Question: This should be pretty simple but this is the first time I've worked with SWT. This is what I have so far.
'''
public class TabsTest {
private Shell shell;
private CTabFolder folder;
public TabsTest(Display display){
shell = new Shell(display);
shell.setText("TabsTest");
shell.setLayout(new FillLayout());
CTabFolder folder = new CTabFolder(shell, SWT.CLOSE | SWT.BOTTOM);
folder.setUnselectedCloseVisible(false);
folder.setSimple(false);
initUI(folder);
shell.pack();
shell.setBounds(500, 500, 400, 500);
shell.open ();
while(!shell.isDisposed()){
if(!display.readAndDispatch())
display.sleep();
}
}
public void initUI(CTabFolder folder){
CTabItem NFL = new CTabItem(folder, SWT.NONE);
NFL.setText("NFL Bets");
Button okButton = new Button(folder, SWT.PUSH);
okButton.setText("OK");
okButton.setSize(10,10);
NFL.setControl(okButton);
CTabItem NBA = new CTabItem(folder,SWT.NONE);
NBA.setText("NBA Bets");
CTabItem CFB = new CTabItem(folder,SWT.NONE);
CFB.setText("CFB Bets");
folder.setSize(800,500);
}
public static void main (String [] args) {
Display display = new Display();
new TabsTest(display);
display.dispose();
}
'''
}
What this currently gives me is this....

How would I make this a small button in the bottom right corner? Or just in general make it smaller and move it somewhere.
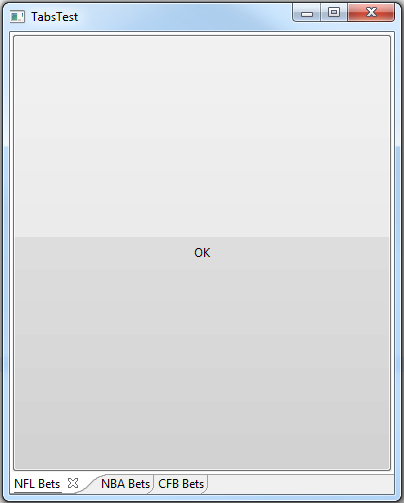
Answer: Since you are using a 'FillLayout' the control takes up the entire space available. What you need is a different kind of a layout. I will suggest you to read <URL>, it will be a good start.
I generally prefer 'GridLayout' as it is quite easy to use and it fulfills most needs.
: Modifying your code to use 'GridLayout'
'''
public class TabsTest {
private Shell shell;
private CTabFolder folder;
public TabsTest(Display display) {
shell = new Shell(display);
shell.setText("TabsTest");
shell.setLayout(new GridLayout());
CTabFolder folder = new CTabFolder(shell, SWT.CLOSE | SWT.BOTTOM);
folder.setUnselectedCloseVisible(false);
folder.setSimple(false);
folder.setLayoutData(new GridData(GridData.FILL_BOTH));
initUI(folder);
shell.pack();
shell.setBounds(500, 500, 400, 500);
shell.open();
while (!shell.isDisposed()) {
if (!display.readAndDispatch())
display.sleep();
}
}
public void initUI(CTabFolder folder) {
CTabItem NFL = new CTabItem(folder, SWT.NONE);
NFL.setText("NFL Bets");
Composite nflParent = new Composite(folder, SWT.NONE);
nflParent.setBackground(folder.getDisplay().getSystemColor(SWT.COLOR_BLUE));
nflParent.setLayout(new GridLayout());
Button okButton = new Button(nflParent, SWT.PUSH);
okButton.setText("OK");
GridData gd = new GridData();
gd.verticalAlignment = GridData.END;
gd.horizontalAlignment = GridData.END;
gd.grabExcessHorizontalSpace = true;
gd.grabExcessVerticalSpace = true;
okButton.setLayoutData(gd);
NFL.setControl(nflParent);
CTabItem NBA = new CTabItem(folder, SWT.NONE);
NBA.setText("NBA Bets");
CTabItem CFB = new CTabItem(folder, SWT.NONE);
CFB.setText("CFB Bets");
folder.setSize(800, 500);
}
public static void main(String[] args) {
Display display = new Display();
new TabsTest(display);
display.dispose();
}
}
'''